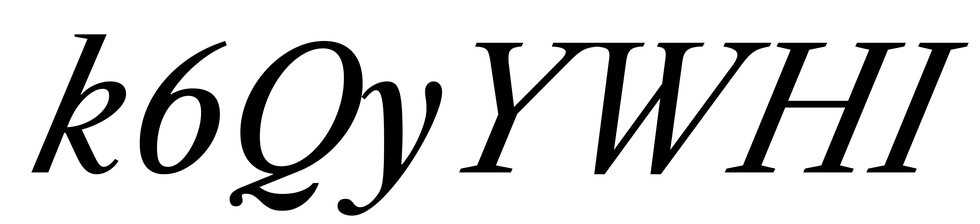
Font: LibreCaslonText-Italic_Italic